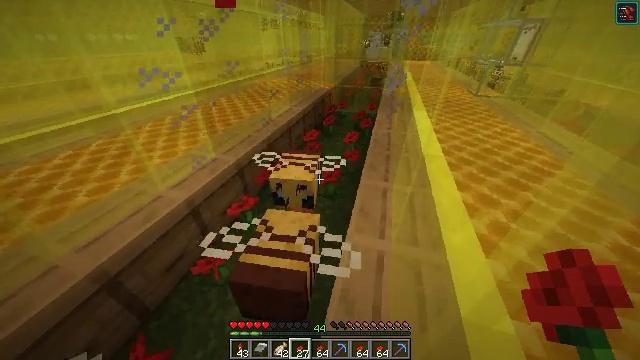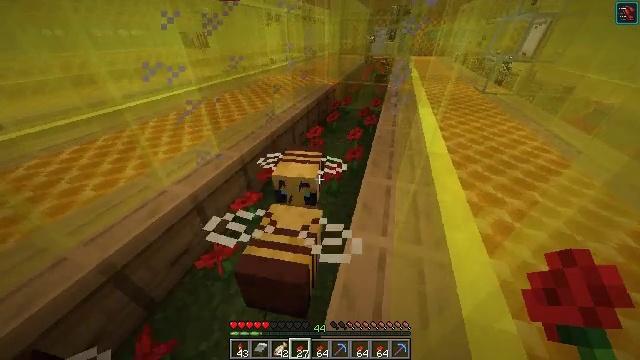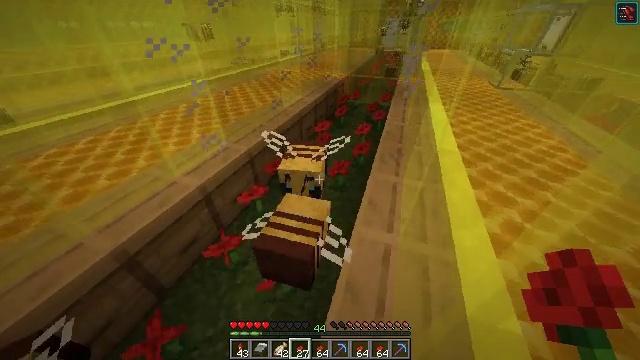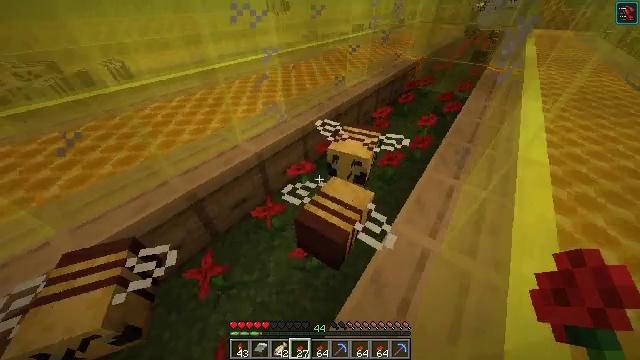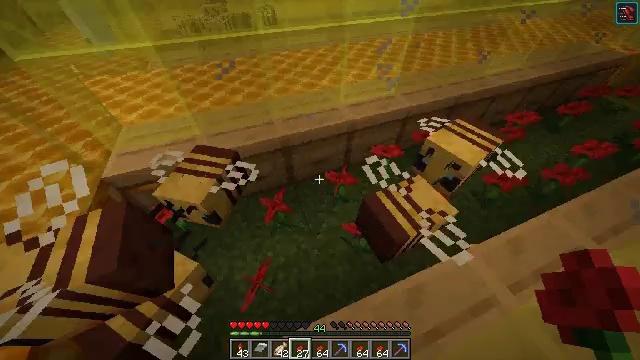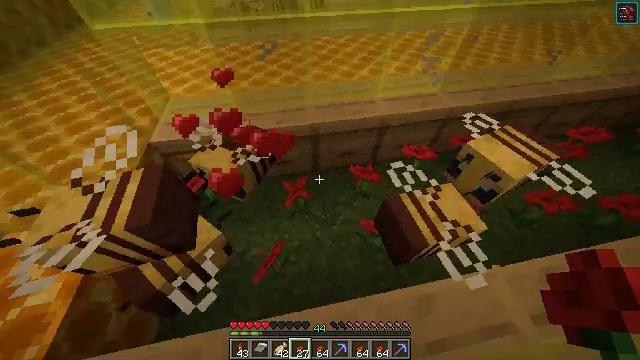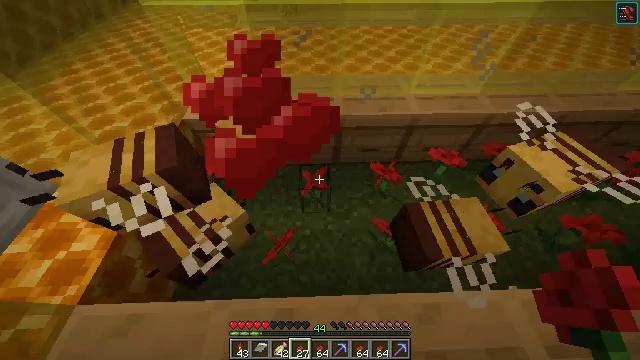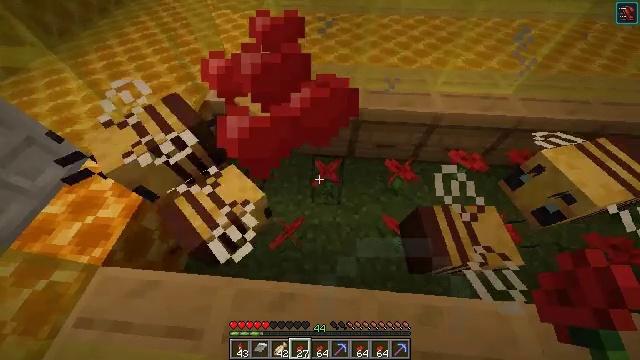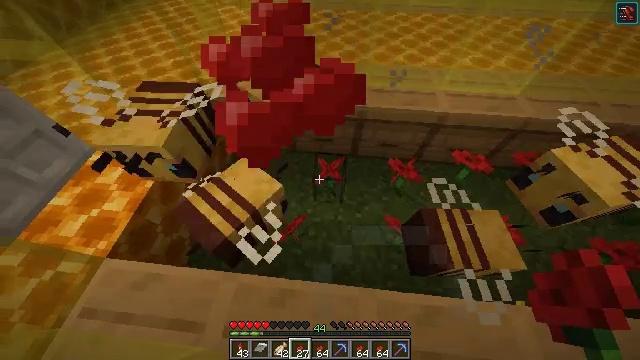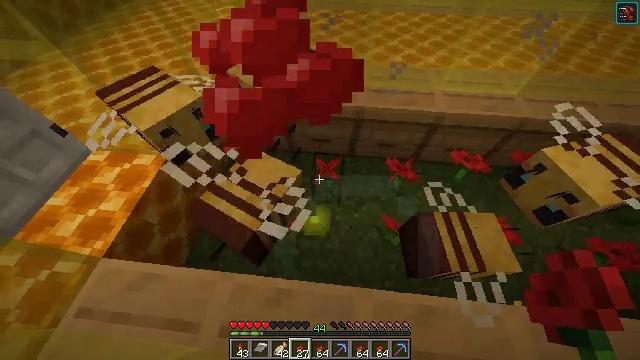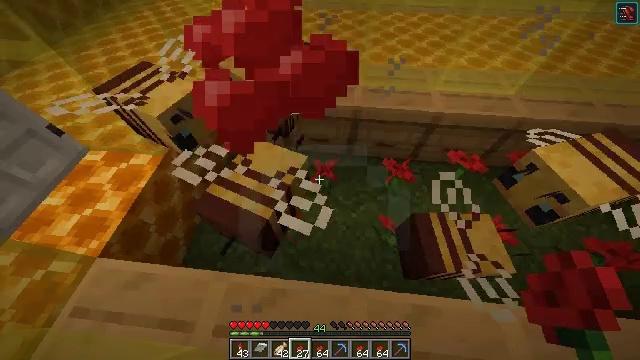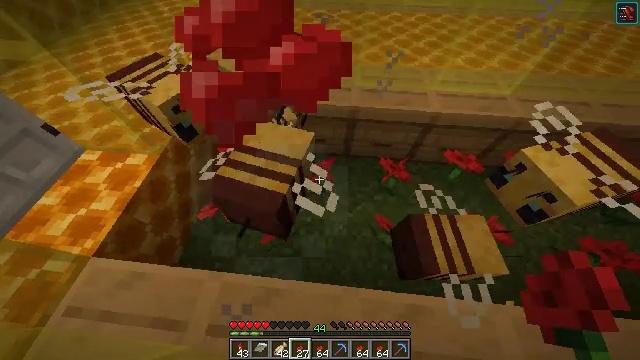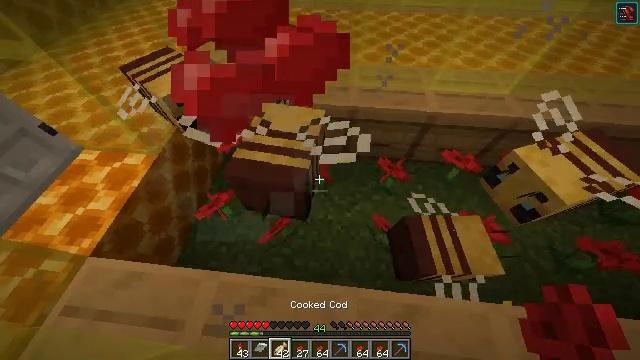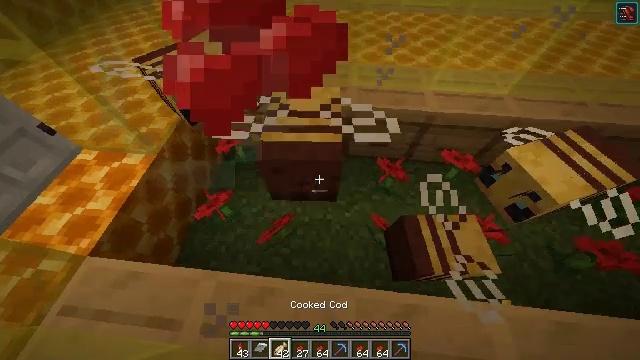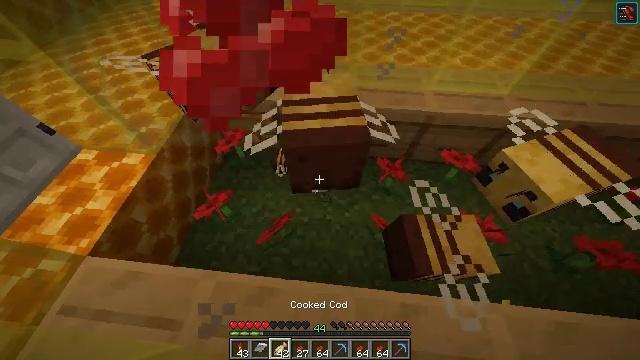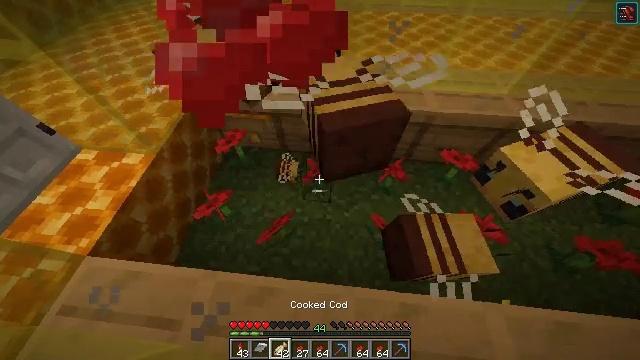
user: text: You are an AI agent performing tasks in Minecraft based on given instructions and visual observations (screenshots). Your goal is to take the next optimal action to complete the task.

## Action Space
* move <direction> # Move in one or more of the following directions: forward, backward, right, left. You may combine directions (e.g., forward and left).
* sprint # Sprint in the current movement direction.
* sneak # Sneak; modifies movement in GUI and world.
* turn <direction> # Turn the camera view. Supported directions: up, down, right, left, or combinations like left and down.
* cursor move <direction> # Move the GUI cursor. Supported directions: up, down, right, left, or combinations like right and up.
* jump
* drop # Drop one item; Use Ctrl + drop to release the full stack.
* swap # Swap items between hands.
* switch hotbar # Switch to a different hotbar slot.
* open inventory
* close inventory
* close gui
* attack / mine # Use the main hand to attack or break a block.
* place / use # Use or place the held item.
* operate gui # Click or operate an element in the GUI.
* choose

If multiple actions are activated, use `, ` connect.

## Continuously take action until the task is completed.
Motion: motion action
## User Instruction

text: Craft the honey block by arranging honey bottles.
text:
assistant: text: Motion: turn left
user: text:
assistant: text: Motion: turn left and down
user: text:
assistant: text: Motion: turn left and down
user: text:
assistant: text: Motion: turn left and down
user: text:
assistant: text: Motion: turn left and down
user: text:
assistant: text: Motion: turn left and down
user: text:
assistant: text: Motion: turn left and down
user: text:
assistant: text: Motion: turn left
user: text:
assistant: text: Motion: no_op
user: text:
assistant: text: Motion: no_op
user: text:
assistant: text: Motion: no_op
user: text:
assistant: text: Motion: no_op
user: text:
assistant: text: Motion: no_op
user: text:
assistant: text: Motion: no_op
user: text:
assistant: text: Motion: no_op
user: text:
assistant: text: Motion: no_op
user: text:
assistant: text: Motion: turn left and up
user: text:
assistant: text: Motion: turn left and up
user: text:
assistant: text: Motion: turn left and up
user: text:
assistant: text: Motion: turn left and up
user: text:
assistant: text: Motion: move left, turn left and up
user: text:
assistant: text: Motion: move forward and move left, turn up
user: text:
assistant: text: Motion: move forward and move left, turn right and up
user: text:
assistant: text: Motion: turn up
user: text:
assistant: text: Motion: turn up
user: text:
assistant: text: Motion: turn left and up
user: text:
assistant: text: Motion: turn left and up
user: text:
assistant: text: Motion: no_op
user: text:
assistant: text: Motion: no_op
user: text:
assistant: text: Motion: turn left and down